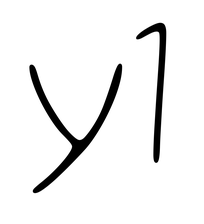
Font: Gluten_Thin